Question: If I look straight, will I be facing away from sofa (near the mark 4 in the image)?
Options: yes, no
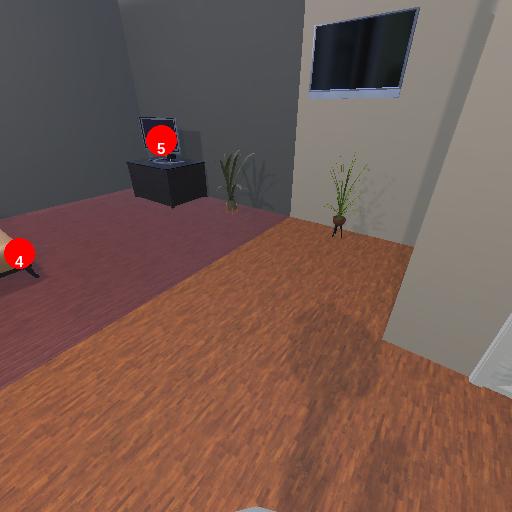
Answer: yes